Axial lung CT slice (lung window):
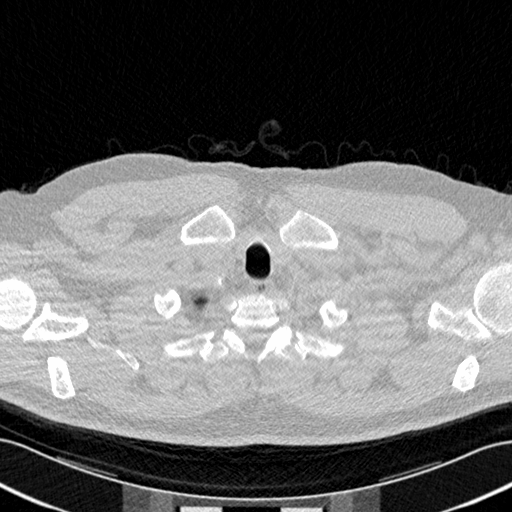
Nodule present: no